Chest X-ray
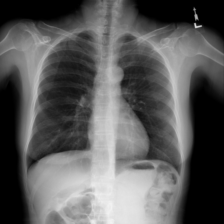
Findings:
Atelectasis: negative
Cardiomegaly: negative
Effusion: negative
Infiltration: negative
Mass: negative
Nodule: negative
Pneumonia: negative
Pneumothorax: negative
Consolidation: negative
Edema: negative
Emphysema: negative
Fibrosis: negative
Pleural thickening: negative
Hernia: negative